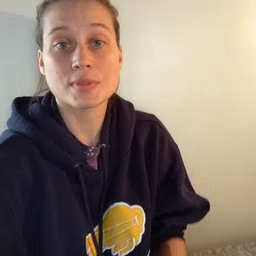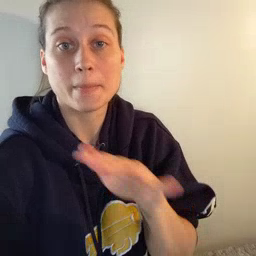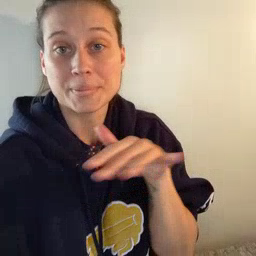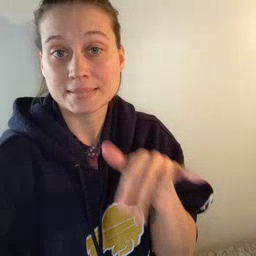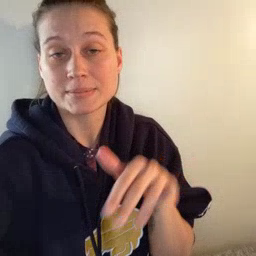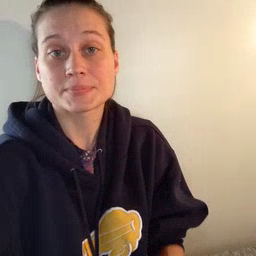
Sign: mitten